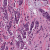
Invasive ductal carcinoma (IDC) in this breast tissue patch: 1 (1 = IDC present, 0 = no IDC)